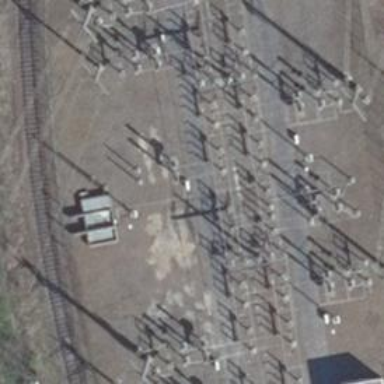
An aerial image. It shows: Power line carrying busbar.